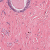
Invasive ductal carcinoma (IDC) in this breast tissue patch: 0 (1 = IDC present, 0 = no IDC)